Current action and preconditions to check: trajectory_clear

Your task: For each precondition in the list above, predict whether it will hold at this action.

Consider the current scene as observed from the mobile robot's camera, and analyze the predicted future states of all dynamic agents (e.g., people, animals, vehicles, or any moving entities) within the NEXT SECOND.

IMPORTANT: Only answer "very likely" if you are absolutely certain—based on strong, clear evidence—that a dynamic agent will violate the precondition in the predicted future state. Do NOT answer "very likely" for unlikely, ambiguous, or low-probability risks.

Ask yourself for each precondition: Is there a high probability, with clear and convincing evidence, that the predicted future states of any dynamic agent will interfere with the predicted future state of the currently executing action within the NEXT SECOND, causing that precondition to fail?

Assess the risk level based on these predictions. Use "likely" or "very likely" if motions create a clear risk of interference.

Use "neutral" or "improbable" if agents are nearby but their predicted paths are clearly diverging or non-conflicting.

Failure Risk Categories: "very improbable", "improbable", "neutral", "likely", "very likely"

Answer Format: Output ONLY the probability_of_failure value from these categories: "very improbable", "improbable", "neutral", "likely", "very likely"

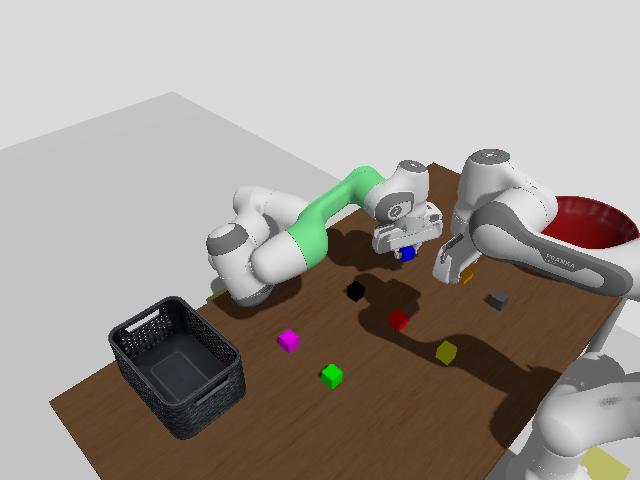

Answer: improbable